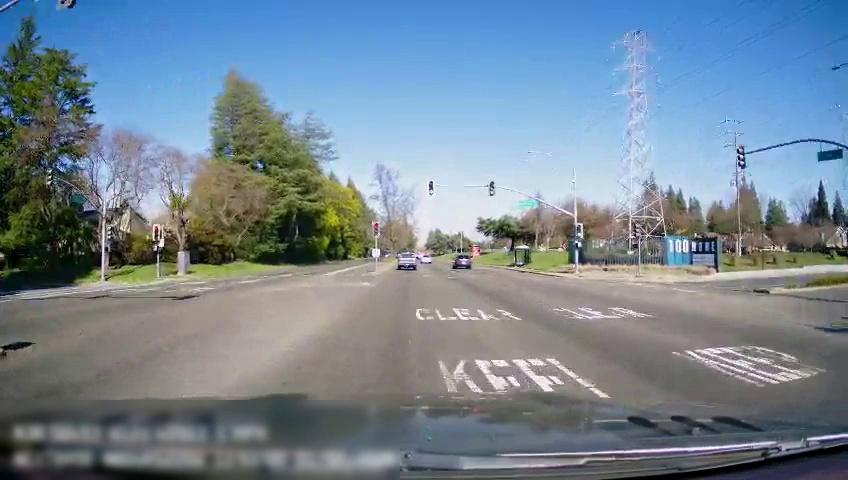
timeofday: Day
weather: Sunny
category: Drivable Space
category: Drivable Space
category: Vehicles | Truck
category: Vehicles | Car
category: Traffic | Lights
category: Traffic | Lights
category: Traffic | Lights
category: Traffic | Signs
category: Traffic | Lights
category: Traffic | Lights
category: Traffic | Signs
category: Traffic | Lights
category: Traffic | Lights
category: Traffic | Lights
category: Traffic | Signs